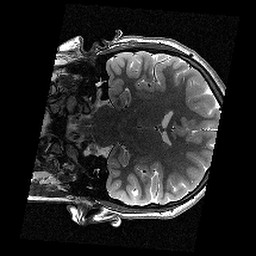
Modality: T2w
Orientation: coronal
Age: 11
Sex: female
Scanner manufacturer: siemens
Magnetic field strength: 3 T
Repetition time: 9.23 s
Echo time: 0.067 s